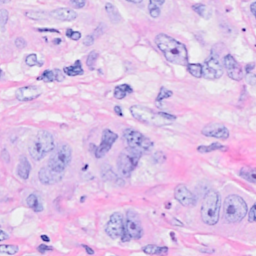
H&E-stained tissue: Breast